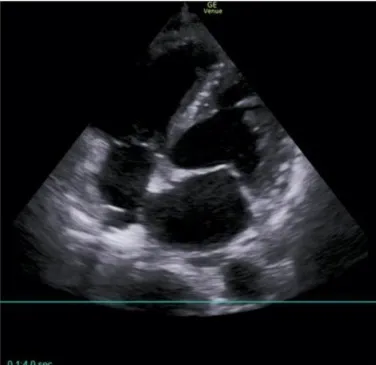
No intracardiac thrombus was found on the echocardiogram of the patient on the first postoperative day. Four-chamber heart in the apical region.
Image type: radiology (ultrasound)